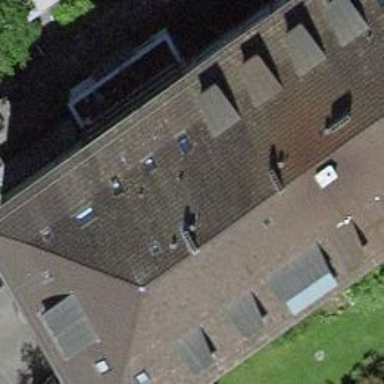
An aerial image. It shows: Apartment building with hipped roof.